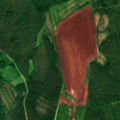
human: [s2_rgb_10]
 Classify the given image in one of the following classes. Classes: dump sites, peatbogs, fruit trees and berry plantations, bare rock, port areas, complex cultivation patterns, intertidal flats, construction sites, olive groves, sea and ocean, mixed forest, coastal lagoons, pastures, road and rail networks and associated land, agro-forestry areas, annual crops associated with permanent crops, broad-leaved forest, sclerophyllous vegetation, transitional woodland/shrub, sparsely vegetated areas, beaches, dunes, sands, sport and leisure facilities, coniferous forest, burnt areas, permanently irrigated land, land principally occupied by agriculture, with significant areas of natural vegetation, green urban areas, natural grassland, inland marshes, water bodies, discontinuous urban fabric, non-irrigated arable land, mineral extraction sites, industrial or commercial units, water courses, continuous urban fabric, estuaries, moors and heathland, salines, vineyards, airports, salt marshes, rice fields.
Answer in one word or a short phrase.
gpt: coniferous forest, mixed forest, peatbogs